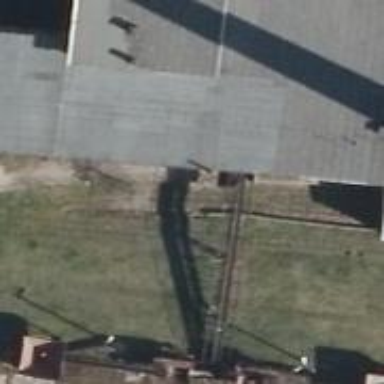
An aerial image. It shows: Preserved narrow-gauge railway.